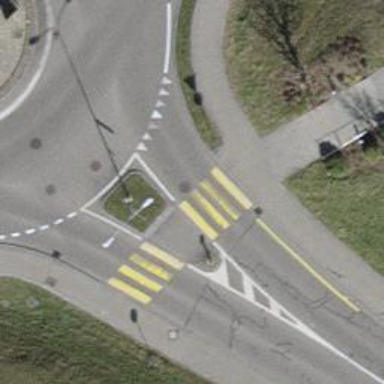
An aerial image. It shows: Marked road crossing with pedestrian island.